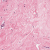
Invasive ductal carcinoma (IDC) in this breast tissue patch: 0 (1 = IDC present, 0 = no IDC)